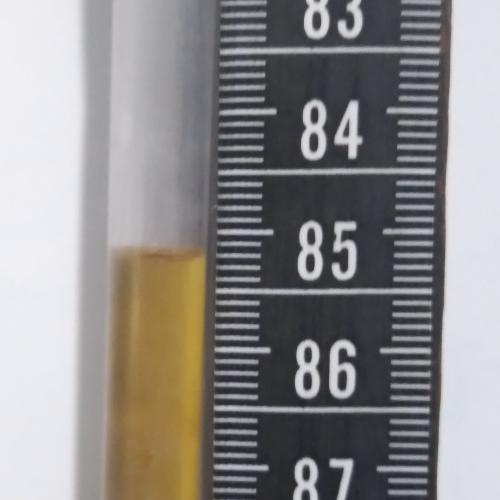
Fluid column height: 85.2 cm